Question: My user has 'countTasks' property, with corresponding setter and getter:
'''
class User implements UserInterface, \Serializable
{
/**
* @var integer
*/
private $countTasks;
}
'''
I want this property to be always shown in the application's navigation bar (the "14" number in red):

Obviously, this property should be set for every controller. (Actually, only for every that deals with rendering the navigation bar, but that's not the case here). So the application should count tasks for the currently logged-in user for every controller.
I found a relevant topic in the Symfony cookbook: <URL>, and I managed to implement it:
'Acme\TestBundle\EventListener\UserListener.php':
'''
namespace Acme\TestBundle\EventListener;
use Symfony\Component\HttpKernel\Event\FilterControllerEvent;
class UserListener
{
public function onKernelController(FilterControllerEvent $event)
{
$controller = $event->getController();
if ( ! is_array($controller)) {
return;
}
$securityContext = $controller[0]->get('security.context');
// now count tasks, but only if a user logged-in
if ($securityContext->isGranted('IS_AUTHENTICATED_REMEMBERED') or $securityContext->isGranted('IS_AUTHENTICATED_FULLY'))
{
$user = $securityContext->getToken()->getUser();
// ...
// countig tasks and setting $countTasks var
// ...
$user->setCountTasks($countTasks);
}
}
}
'''
'services.yml':
'''
services:
acme.user.before_controller:
class: Acme\TestBundle\EventListener\UserListener
tags:
- { name: kernel.event_listener, event: kernel.controller, method: onKernelController }
'''
It works as expected and I'm able to pull the property in a Twig template like this:
'''
{{ app.user.countTasks }}
'''
It works as expected in prod env.
In dev however, profiler throws 'UndefinedMethodException':
> UndefinedMethodException: Attempted to call method "get" on class "Symfony\Bundle\WebProfilerBundle\Controller\ProfilerController" in ...\src\Acme\TestBundle\EventListener\UserListener.php line 18.
where line 18 is this one:
'''
$securityContext = $controller[0]->get('security.context');
'''
As a quick patch I added additional check (before line 18) to prevent profiler from executing the further logic:
'''
if (is_a($controller[0], '\Symfony\Bundle\WebProfilerBundle\Controller\ProfilerController'))
{
return;
}
$securityContext = $controller[0]->get('security.context');
'''
and it has made the trick. But I'm afraid it's not the right way. I'm also afraid that I'm loosing some part of debug information in profiler.
Am I right with my concerns? Can you point me to a better way to prevent profiler from executing this listener? In config somehow?
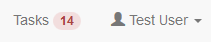
Answer: In the beginning I was trying to fix the issue conversely than I should. During testing it turned out that I have to exclude some other core controllers too. Of course, rather than block unwanted controllers I should have allowed the required ones only.
I ended up creating an empty interface 'UserTasksAwareController':
'''
namespace Acme\TestBundle\Controller;
interface UserTasksAwareController
{}
'''
fixing that validity check in 'UserListener.php':
'''
if ( ! $controllers[0] instanceof UserTasksAwareController) {
return;
}
'''
and implementing it in every other controller which deals with displaying 'countTasks' property, like this one:
'''
class UserController extends Controller implements UserTasksAwareController
'''
So, the problem I had was just another one when you forget to program to an interface, not an implementation.